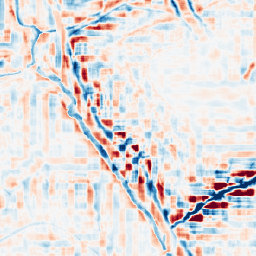
Category: wavelet
Decomposition family: wavelet_reverse_biorthogonal
Decomposition parameters: wavelet: rbio3.5
level: 4
Upsampling method: quartic
Upsampling parameters: scale: 8
Upsampling scale: 8